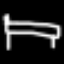
Label: bed